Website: bh-photo
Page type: orders-overview
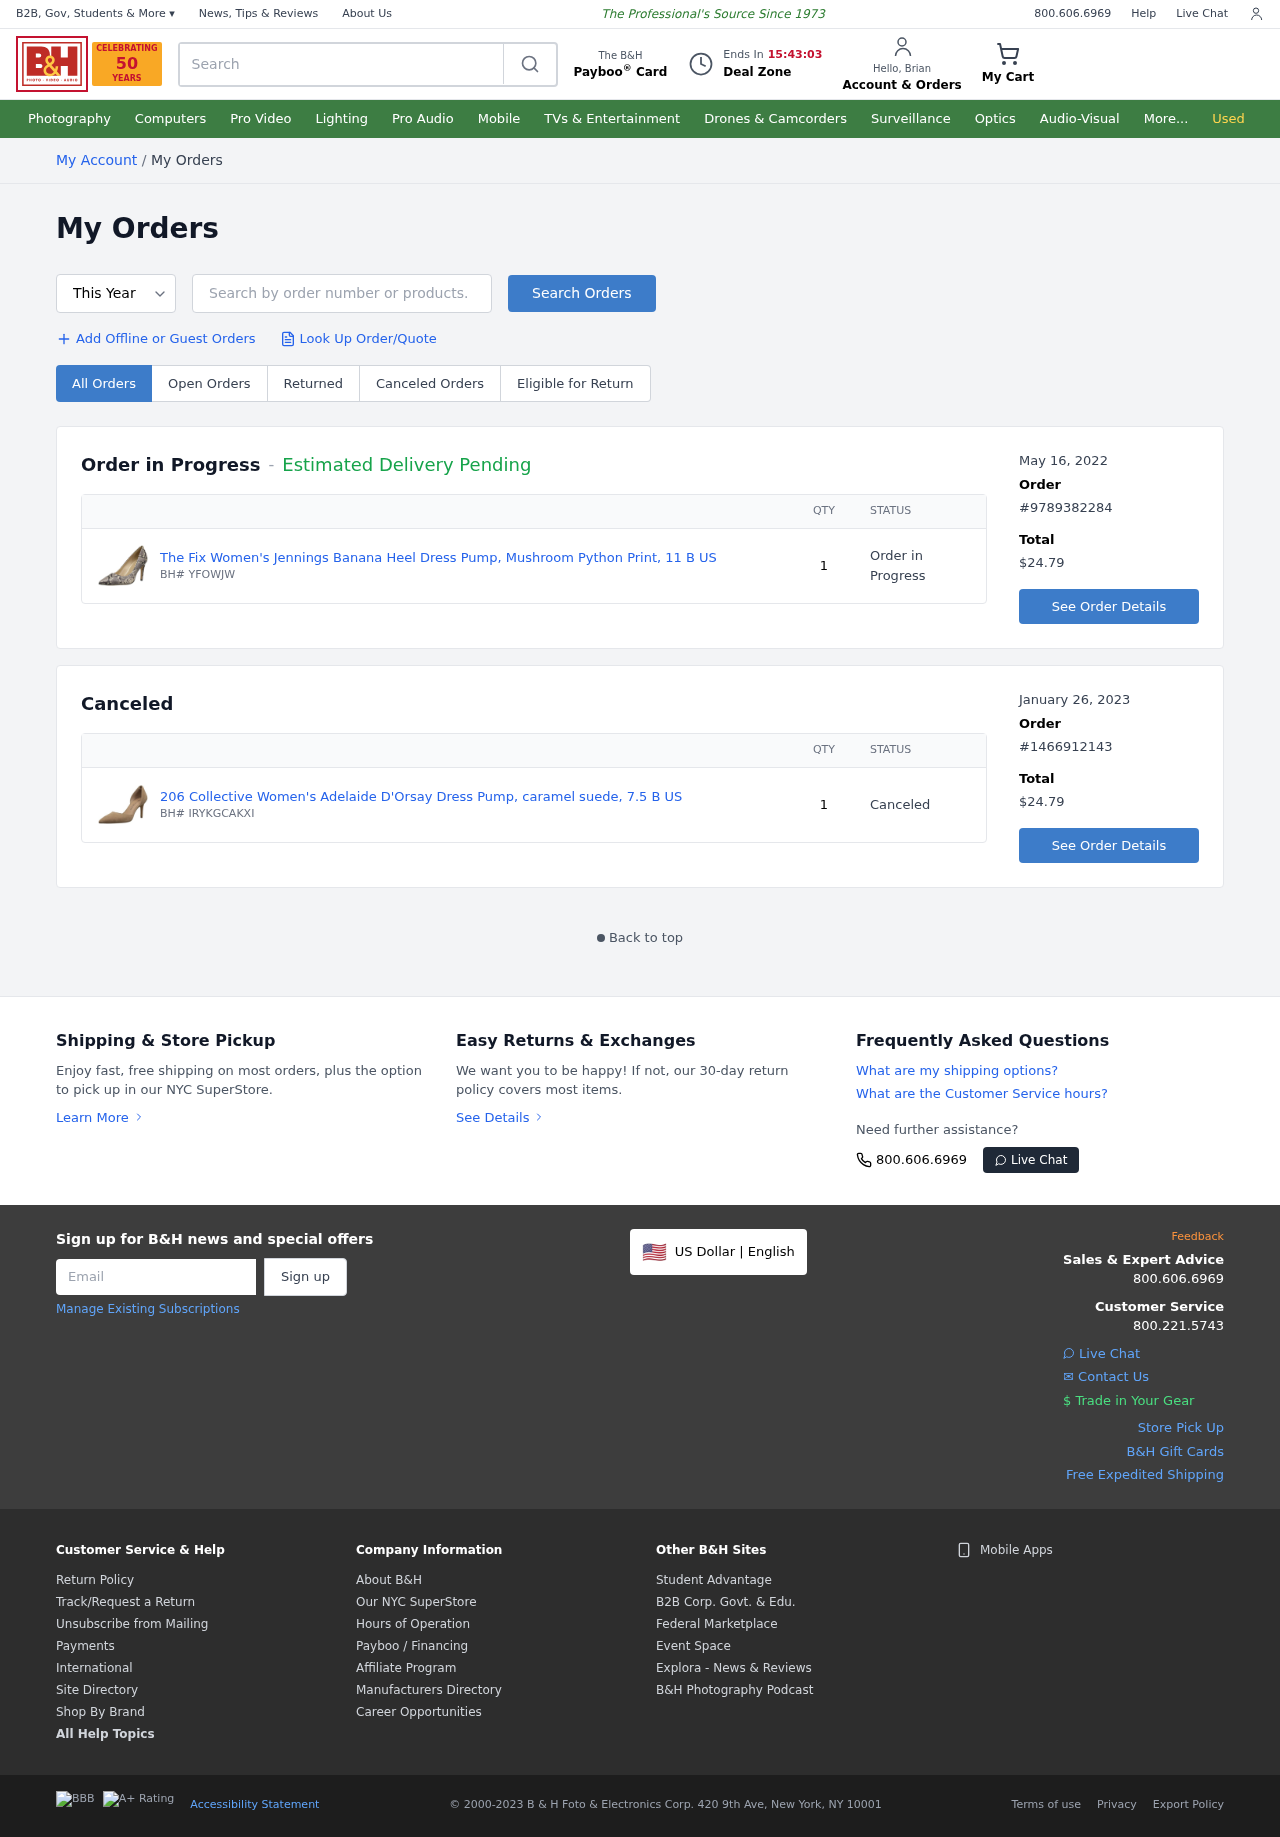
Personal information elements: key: PII_FIRSTNAME
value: Brian
Product elements: key: PRODUCT1_NAME
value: The Fix Women's Jennings Banana Heel Dress Pump, Mushroom Python Print, 11 B US
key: PRODUCT1_QUANTITY
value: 1
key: PRODUCT2_NAME
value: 206 Collective Women's Adelaide D'Orsay Dress Pump, caramel suede, 7.5 B US
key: PRODUCT2_QUANTITY
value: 1
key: PRODUCT1_SKU
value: BH# YFOWJW
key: PRODUCT2_SKU
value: BH# IRYKGCAKXI
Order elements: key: ORDER_DATE
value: May 16, 2022
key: ORDER_ID
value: #9789382284
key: ORDER_TOTAL
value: $24.79
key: ORDER_DATE2
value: January 26, 2023
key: ORDER_ID2
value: #1466912143
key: ORDER_TOTAL2
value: $24.79
Search elements: key: HEADER_SEARCH
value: Search
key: SEARCH_ORDERS
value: Search by order number or products.